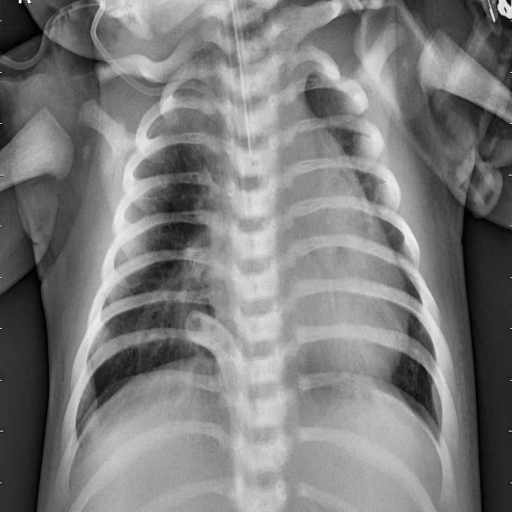
Finding: PNEUMONIA